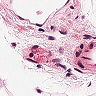
Metastatic tissue present: no